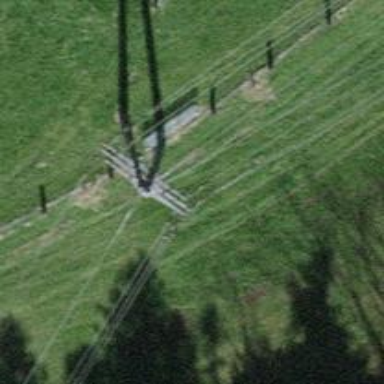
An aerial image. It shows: Three cables of power line.